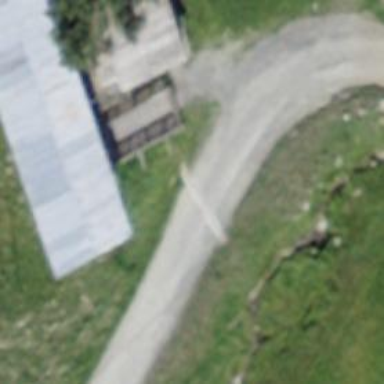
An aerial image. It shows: Path.